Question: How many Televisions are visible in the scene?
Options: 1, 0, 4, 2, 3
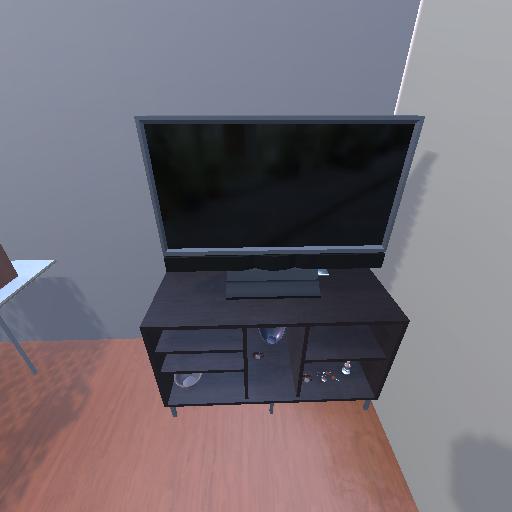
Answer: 1